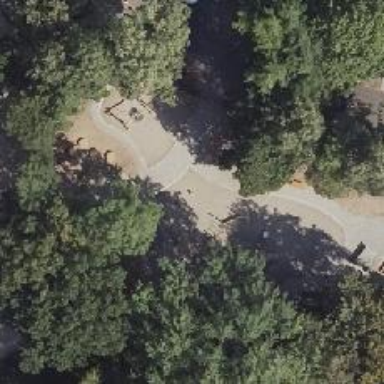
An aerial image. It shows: Seat in the playground.